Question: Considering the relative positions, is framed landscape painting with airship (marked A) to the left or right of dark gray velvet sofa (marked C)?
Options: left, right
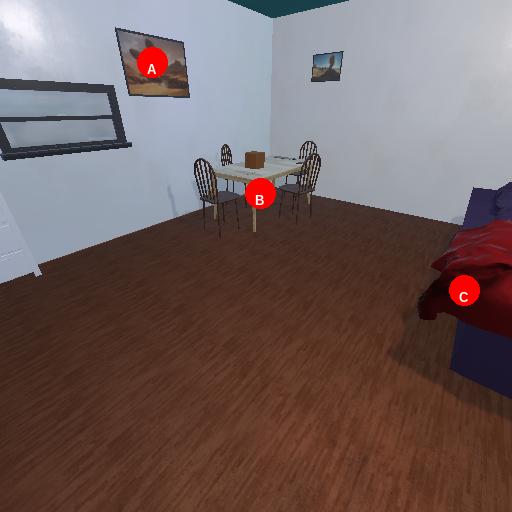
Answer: left